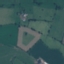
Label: Pasture